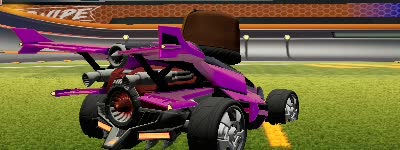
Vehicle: aftershock